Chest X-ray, PA view. Patient: 46 years old, sex F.
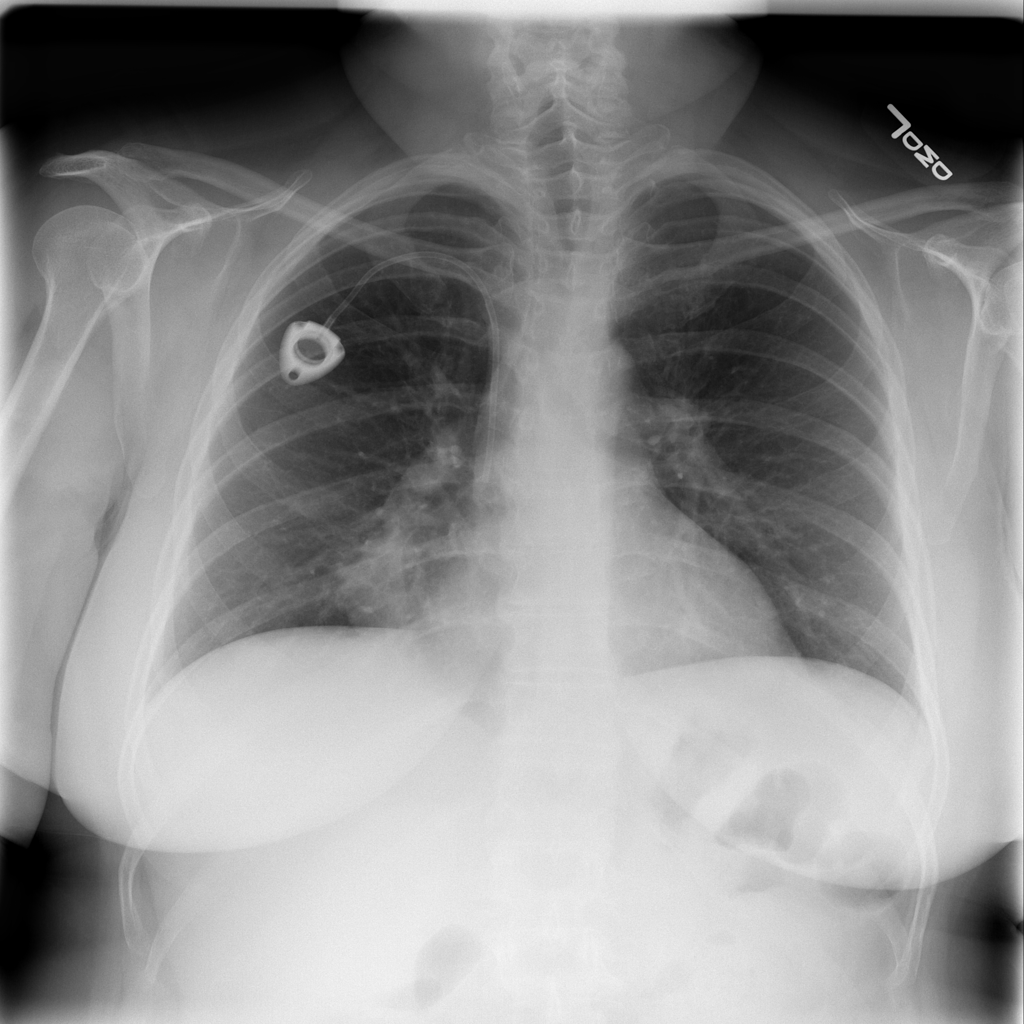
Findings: Atelectasis, Consolidation, Infiltration, Mass